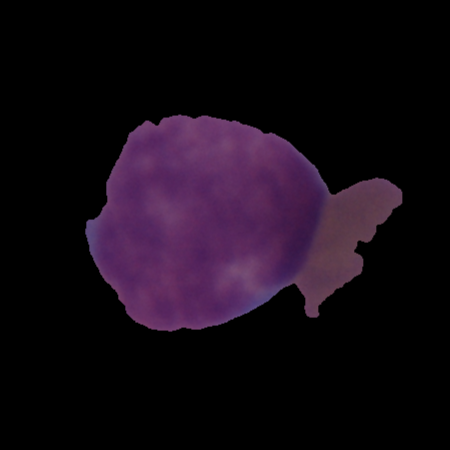
Label: cancer